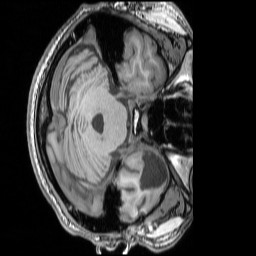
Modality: T1w
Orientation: axial
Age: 39
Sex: male
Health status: ill
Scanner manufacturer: siemens
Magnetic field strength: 3 T
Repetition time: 1.75 s
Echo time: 0.00418 s